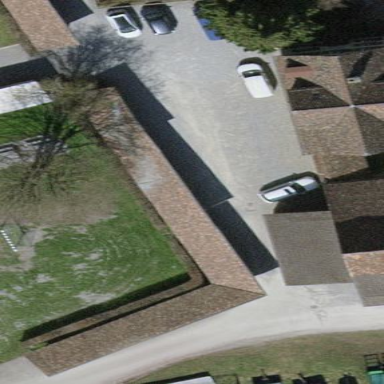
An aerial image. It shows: Shed building.